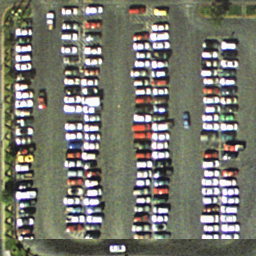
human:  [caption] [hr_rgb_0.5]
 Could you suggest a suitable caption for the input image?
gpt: Lots of cars parked neatly in the parking lot .

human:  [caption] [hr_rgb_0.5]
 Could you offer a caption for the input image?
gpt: It is a parking lot with many cars densely arranged .

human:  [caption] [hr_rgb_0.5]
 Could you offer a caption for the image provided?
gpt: Many cars are very closed to each other in the parking lot .

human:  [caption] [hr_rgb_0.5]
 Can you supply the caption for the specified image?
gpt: Lots of cars are very closed to each other in the parking lot .

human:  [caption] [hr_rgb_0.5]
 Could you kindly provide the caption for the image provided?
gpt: Many cars densely arranged in the parking lot .